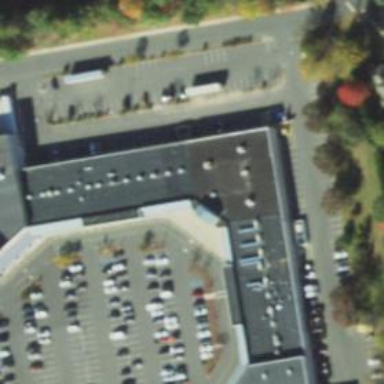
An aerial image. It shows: Fitness center located in leisure land.